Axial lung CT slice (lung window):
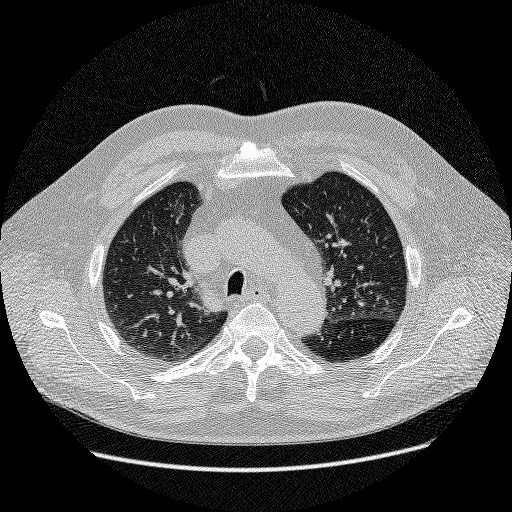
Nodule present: no